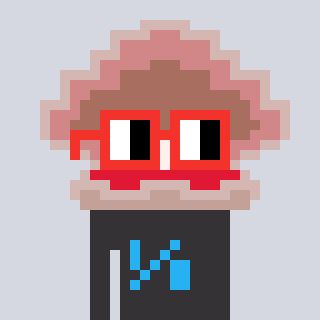
a pixel art character with square red glasses, a oyster-shaped head and a grayscale-colored body on a cool background